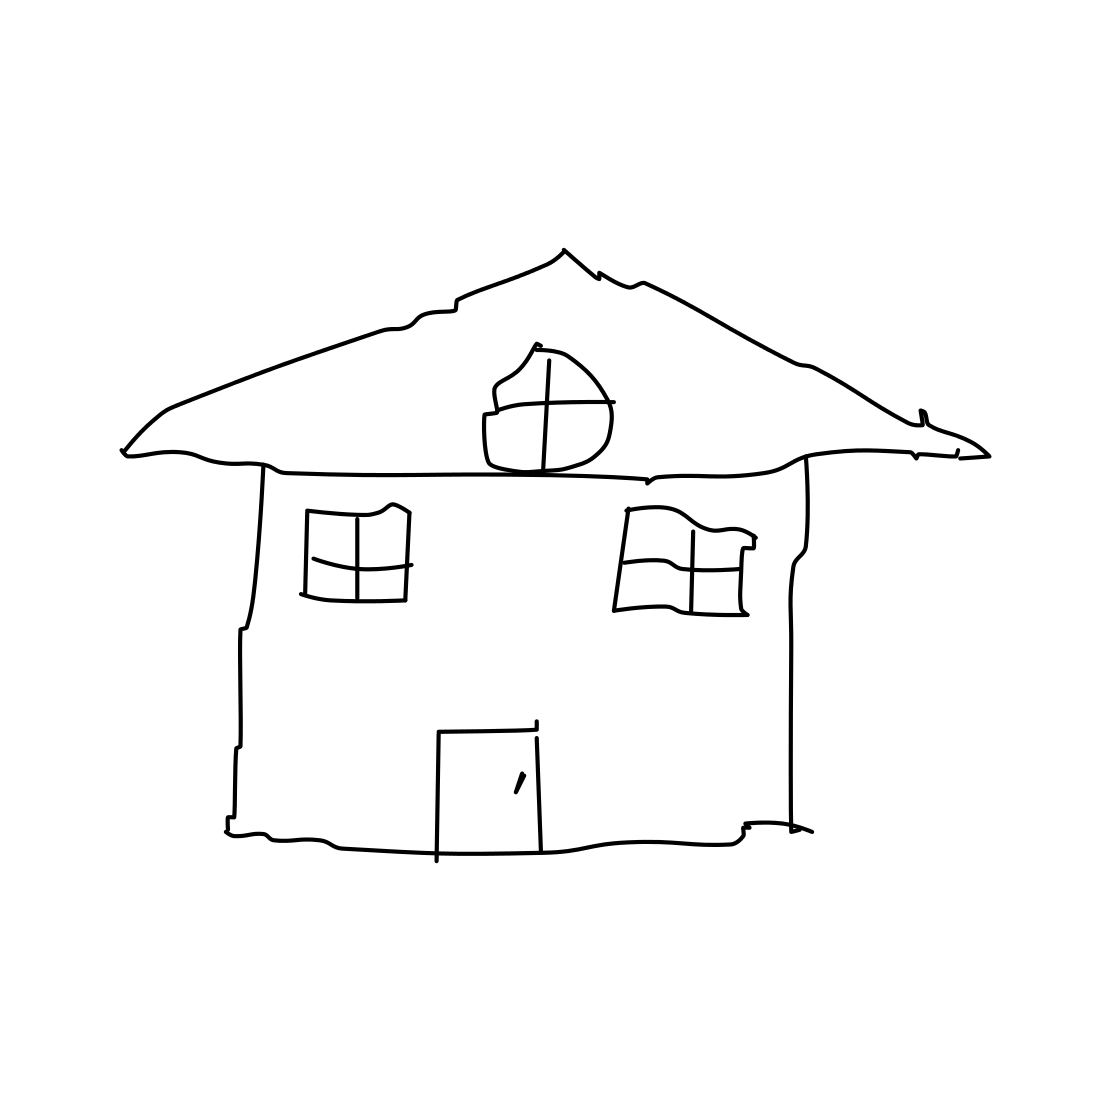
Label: house